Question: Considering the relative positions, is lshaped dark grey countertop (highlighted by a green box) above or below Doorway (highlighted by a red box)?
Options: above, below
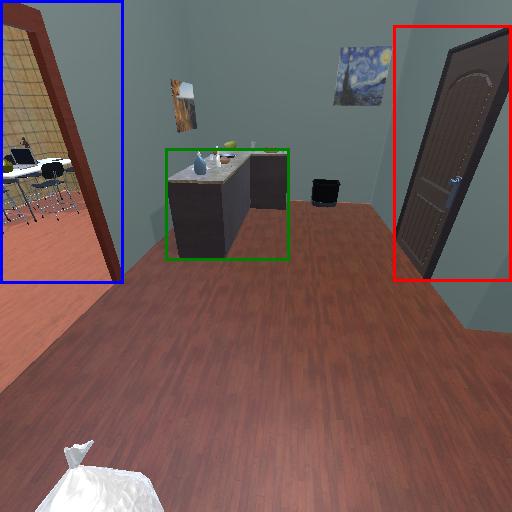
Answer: above